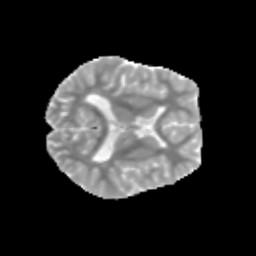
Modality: MD
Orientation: axial
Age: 11
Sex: male
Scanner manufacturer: siemens
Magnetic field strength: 3 T
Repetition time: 3.8 s
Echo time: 0.07 s